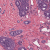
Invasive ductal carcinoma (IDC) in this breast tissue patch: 1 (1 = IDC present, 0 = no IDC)